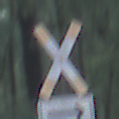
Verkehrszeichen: Andreaskreuz
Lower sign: RichtungsangabeDurchPfeile4
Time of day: SunriseSunset
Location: Outdoor (Nature)
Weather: NotSpecified
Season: Autumn
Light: Natural